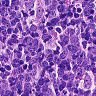
Metastatic tissue present: no